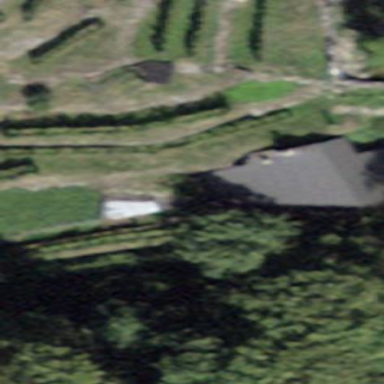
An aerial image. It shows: Detached building.